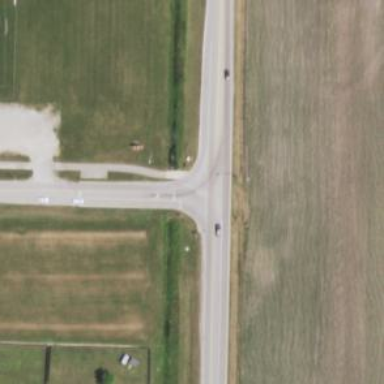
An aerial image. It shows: Stop road.